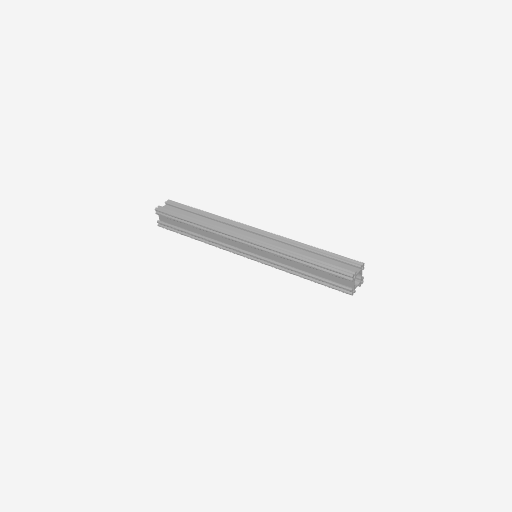
Part: GoRAIL240